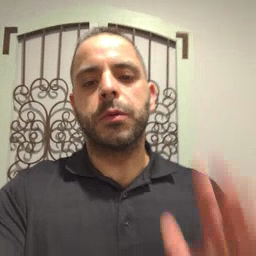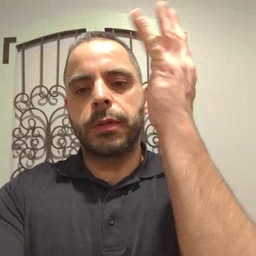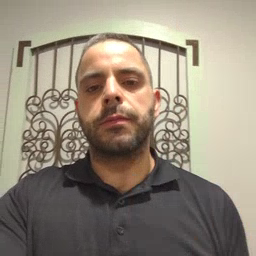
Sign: tree